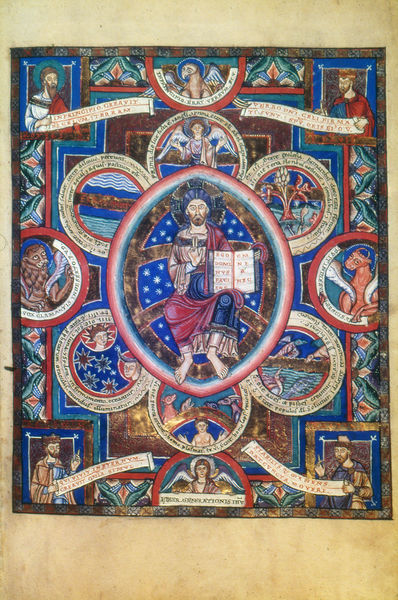
Titel: Evangeliar Heinrichs des Löwen
Institution: Wolfenbüttel, Herzog August Bibliothek
Schlagwörter: blau, gott, wasser, menschen, bunt, rot, tier, malerei, ornament, teppich, bibel, johannes, gold, rund, engel, schrift, papier, banner, buch, sterne, kreise, christus, jesus, teufel, löwe, petrus, szenen, ikone, testament, regenbogen, markus, spruchband, ikonographie, buchmalerei, evangelium, ellipse, neues, envangeliar